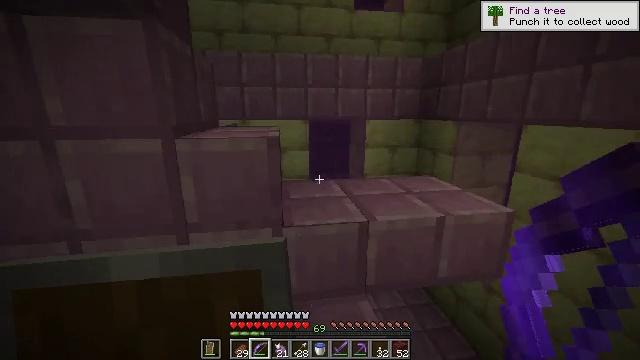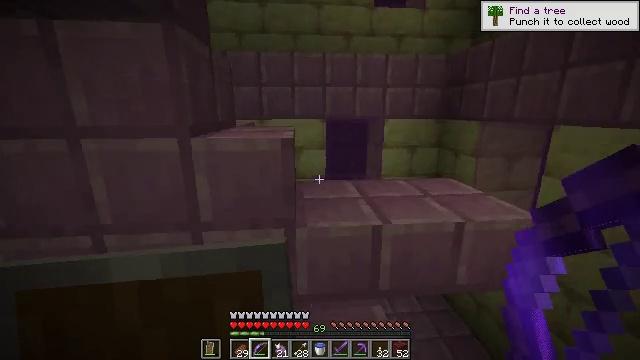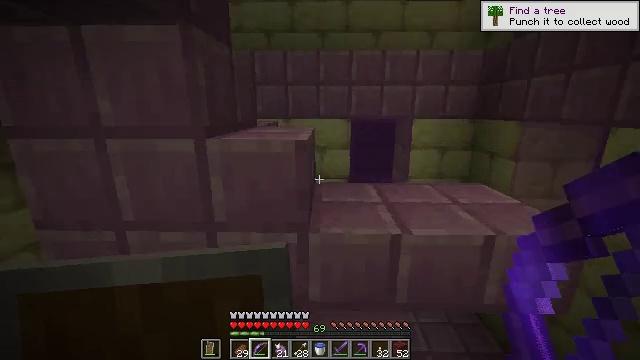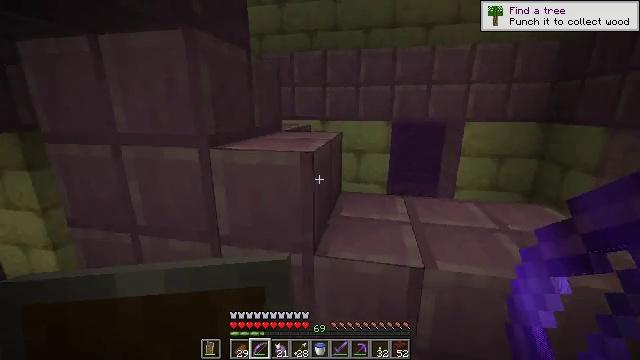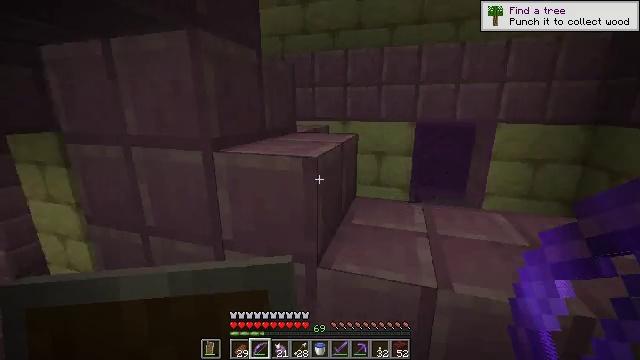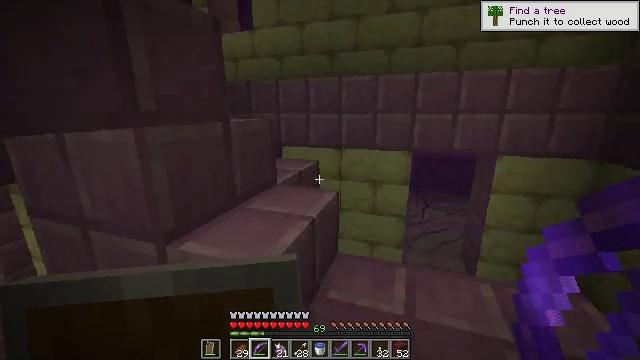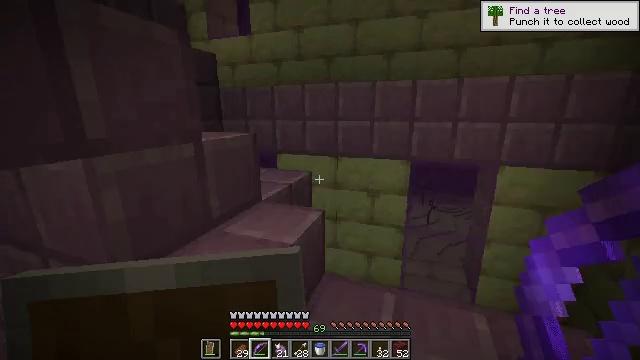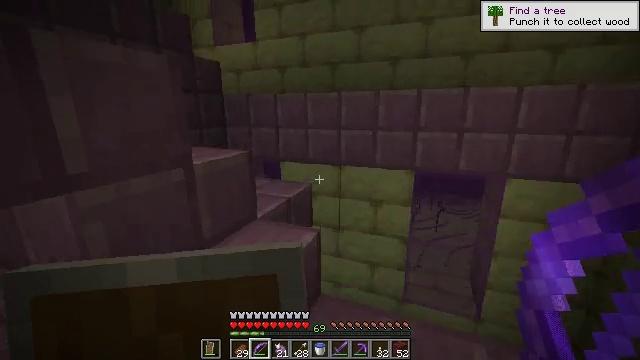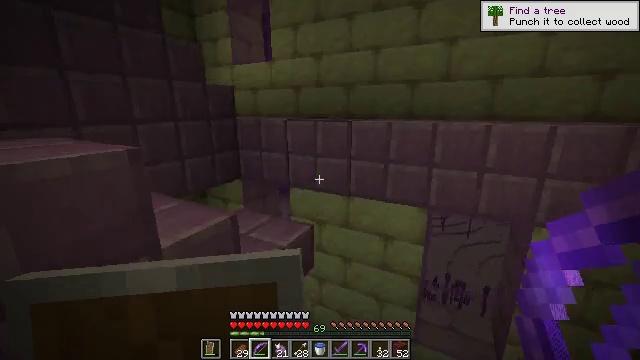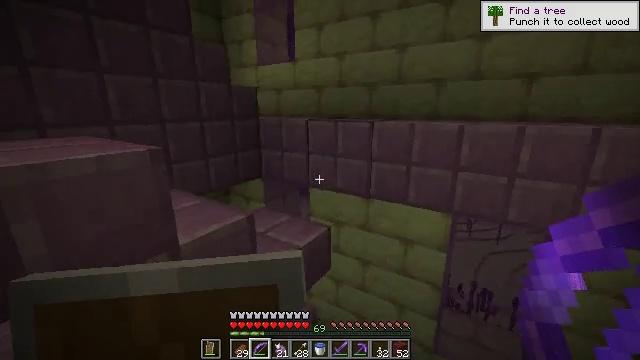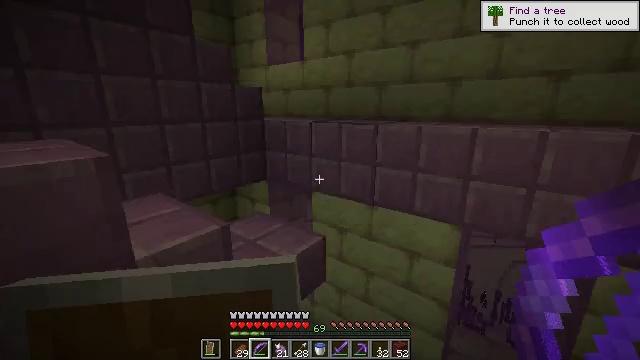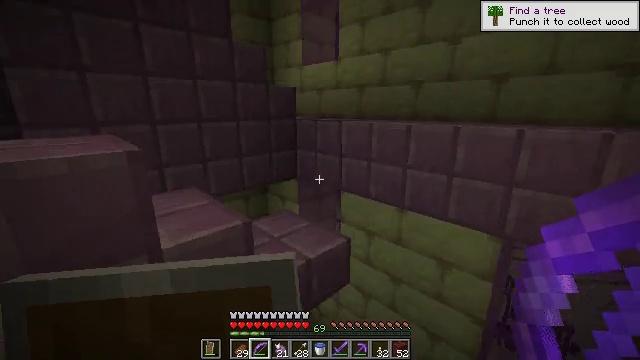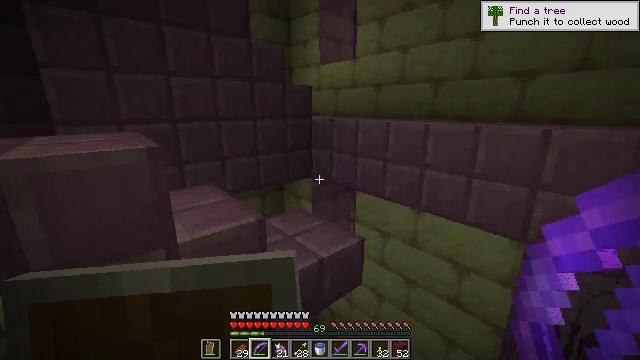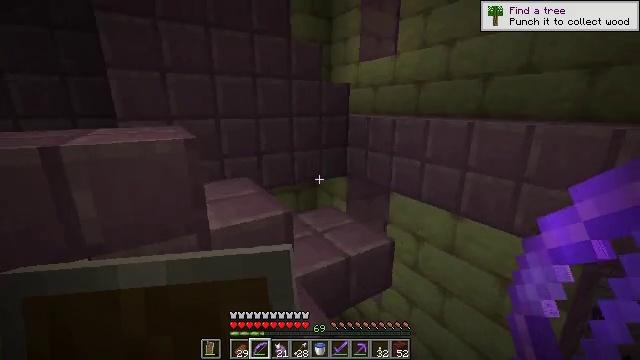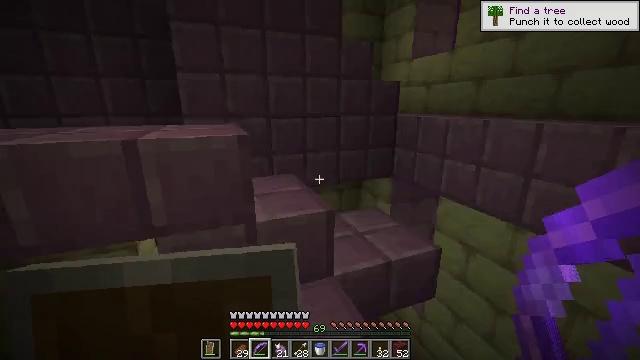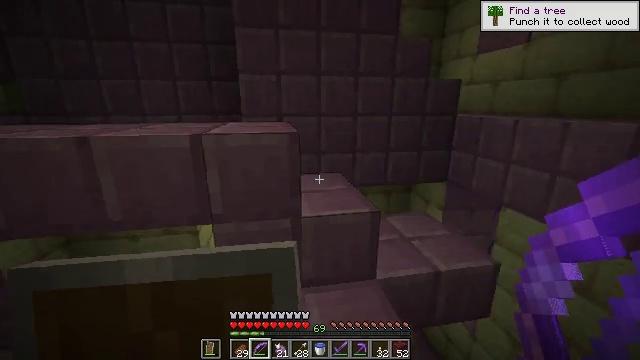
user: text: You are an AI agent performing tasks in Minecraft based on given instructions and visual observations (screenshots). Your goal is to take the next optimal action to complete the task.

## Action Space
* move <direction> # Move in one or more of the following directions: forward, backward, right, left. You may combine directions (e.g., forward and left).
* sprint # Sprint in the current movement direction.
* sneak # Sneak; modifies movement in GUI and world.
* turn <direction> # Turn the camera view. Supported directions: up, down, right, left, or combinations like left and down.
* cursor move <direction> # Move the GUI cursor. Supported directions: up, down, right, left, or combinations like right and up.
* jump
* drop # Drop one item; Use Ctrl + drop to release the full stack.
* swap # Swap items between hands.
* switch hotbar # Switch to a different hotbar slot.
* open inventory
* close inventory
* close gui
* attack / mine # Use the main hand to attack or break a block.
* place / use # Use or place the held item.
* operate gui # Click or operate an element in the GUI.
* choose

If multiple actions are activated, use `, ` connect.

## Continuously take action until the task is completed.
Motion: motion action
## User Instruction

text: Attack the ender chest to collect it.
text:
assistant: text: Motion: move forward and move right, turn left
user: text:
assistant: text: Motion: move forward and move right, turn left
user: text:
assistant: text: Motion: move forward and move right, turn left
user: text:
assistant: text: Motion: move forward and move right, turn left
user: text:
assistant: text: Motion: move forward and move right, turn left
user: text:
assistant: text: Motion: move forward and move right, turn left
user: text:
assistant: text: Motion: move forward and move right, turn left
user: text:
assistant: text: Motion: move forward and move right, turn left
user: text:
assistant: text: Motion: move forward and move right, turn left
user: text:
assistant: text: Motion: turn left
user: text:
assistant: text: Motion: turn left
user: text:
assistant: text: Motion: turn left
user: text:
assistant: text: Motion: turn left
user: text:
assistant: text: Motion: turn left
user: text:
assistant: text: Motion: turn left
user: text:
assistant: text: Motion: turn left
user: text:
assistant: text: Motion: turn left
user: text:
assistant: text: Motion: turn left and up
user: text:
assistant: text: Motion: turn up
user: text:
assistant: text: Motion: no_op
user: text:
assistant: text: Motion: move right
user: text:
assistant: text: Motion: move forward and move right, turn right
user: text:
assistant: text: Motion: move forward and move right, turn left
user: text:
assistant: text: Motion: move forward and move right, turn left and down
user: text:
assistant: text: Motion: move forward and move right, turn left and down
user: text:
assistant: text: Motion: move forward and move right, turn left
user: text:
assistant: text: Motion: move forward and move right, turn left
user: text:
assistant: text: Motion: move forward and move right, turn left
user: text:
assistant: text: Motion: turn left
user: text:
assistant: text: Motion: turn left